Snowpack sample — Buffalo Mountain, Silverthorne, Colorado, USA (1/25/25, 10:11 AM MST)
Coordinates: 39.6222, -106.1139
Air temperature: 22 °F
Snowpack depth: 110 cm
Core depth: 30 cm
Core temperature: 42.8 °F
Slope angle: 12°, slope face: 102°
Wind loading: high
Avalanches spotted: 0
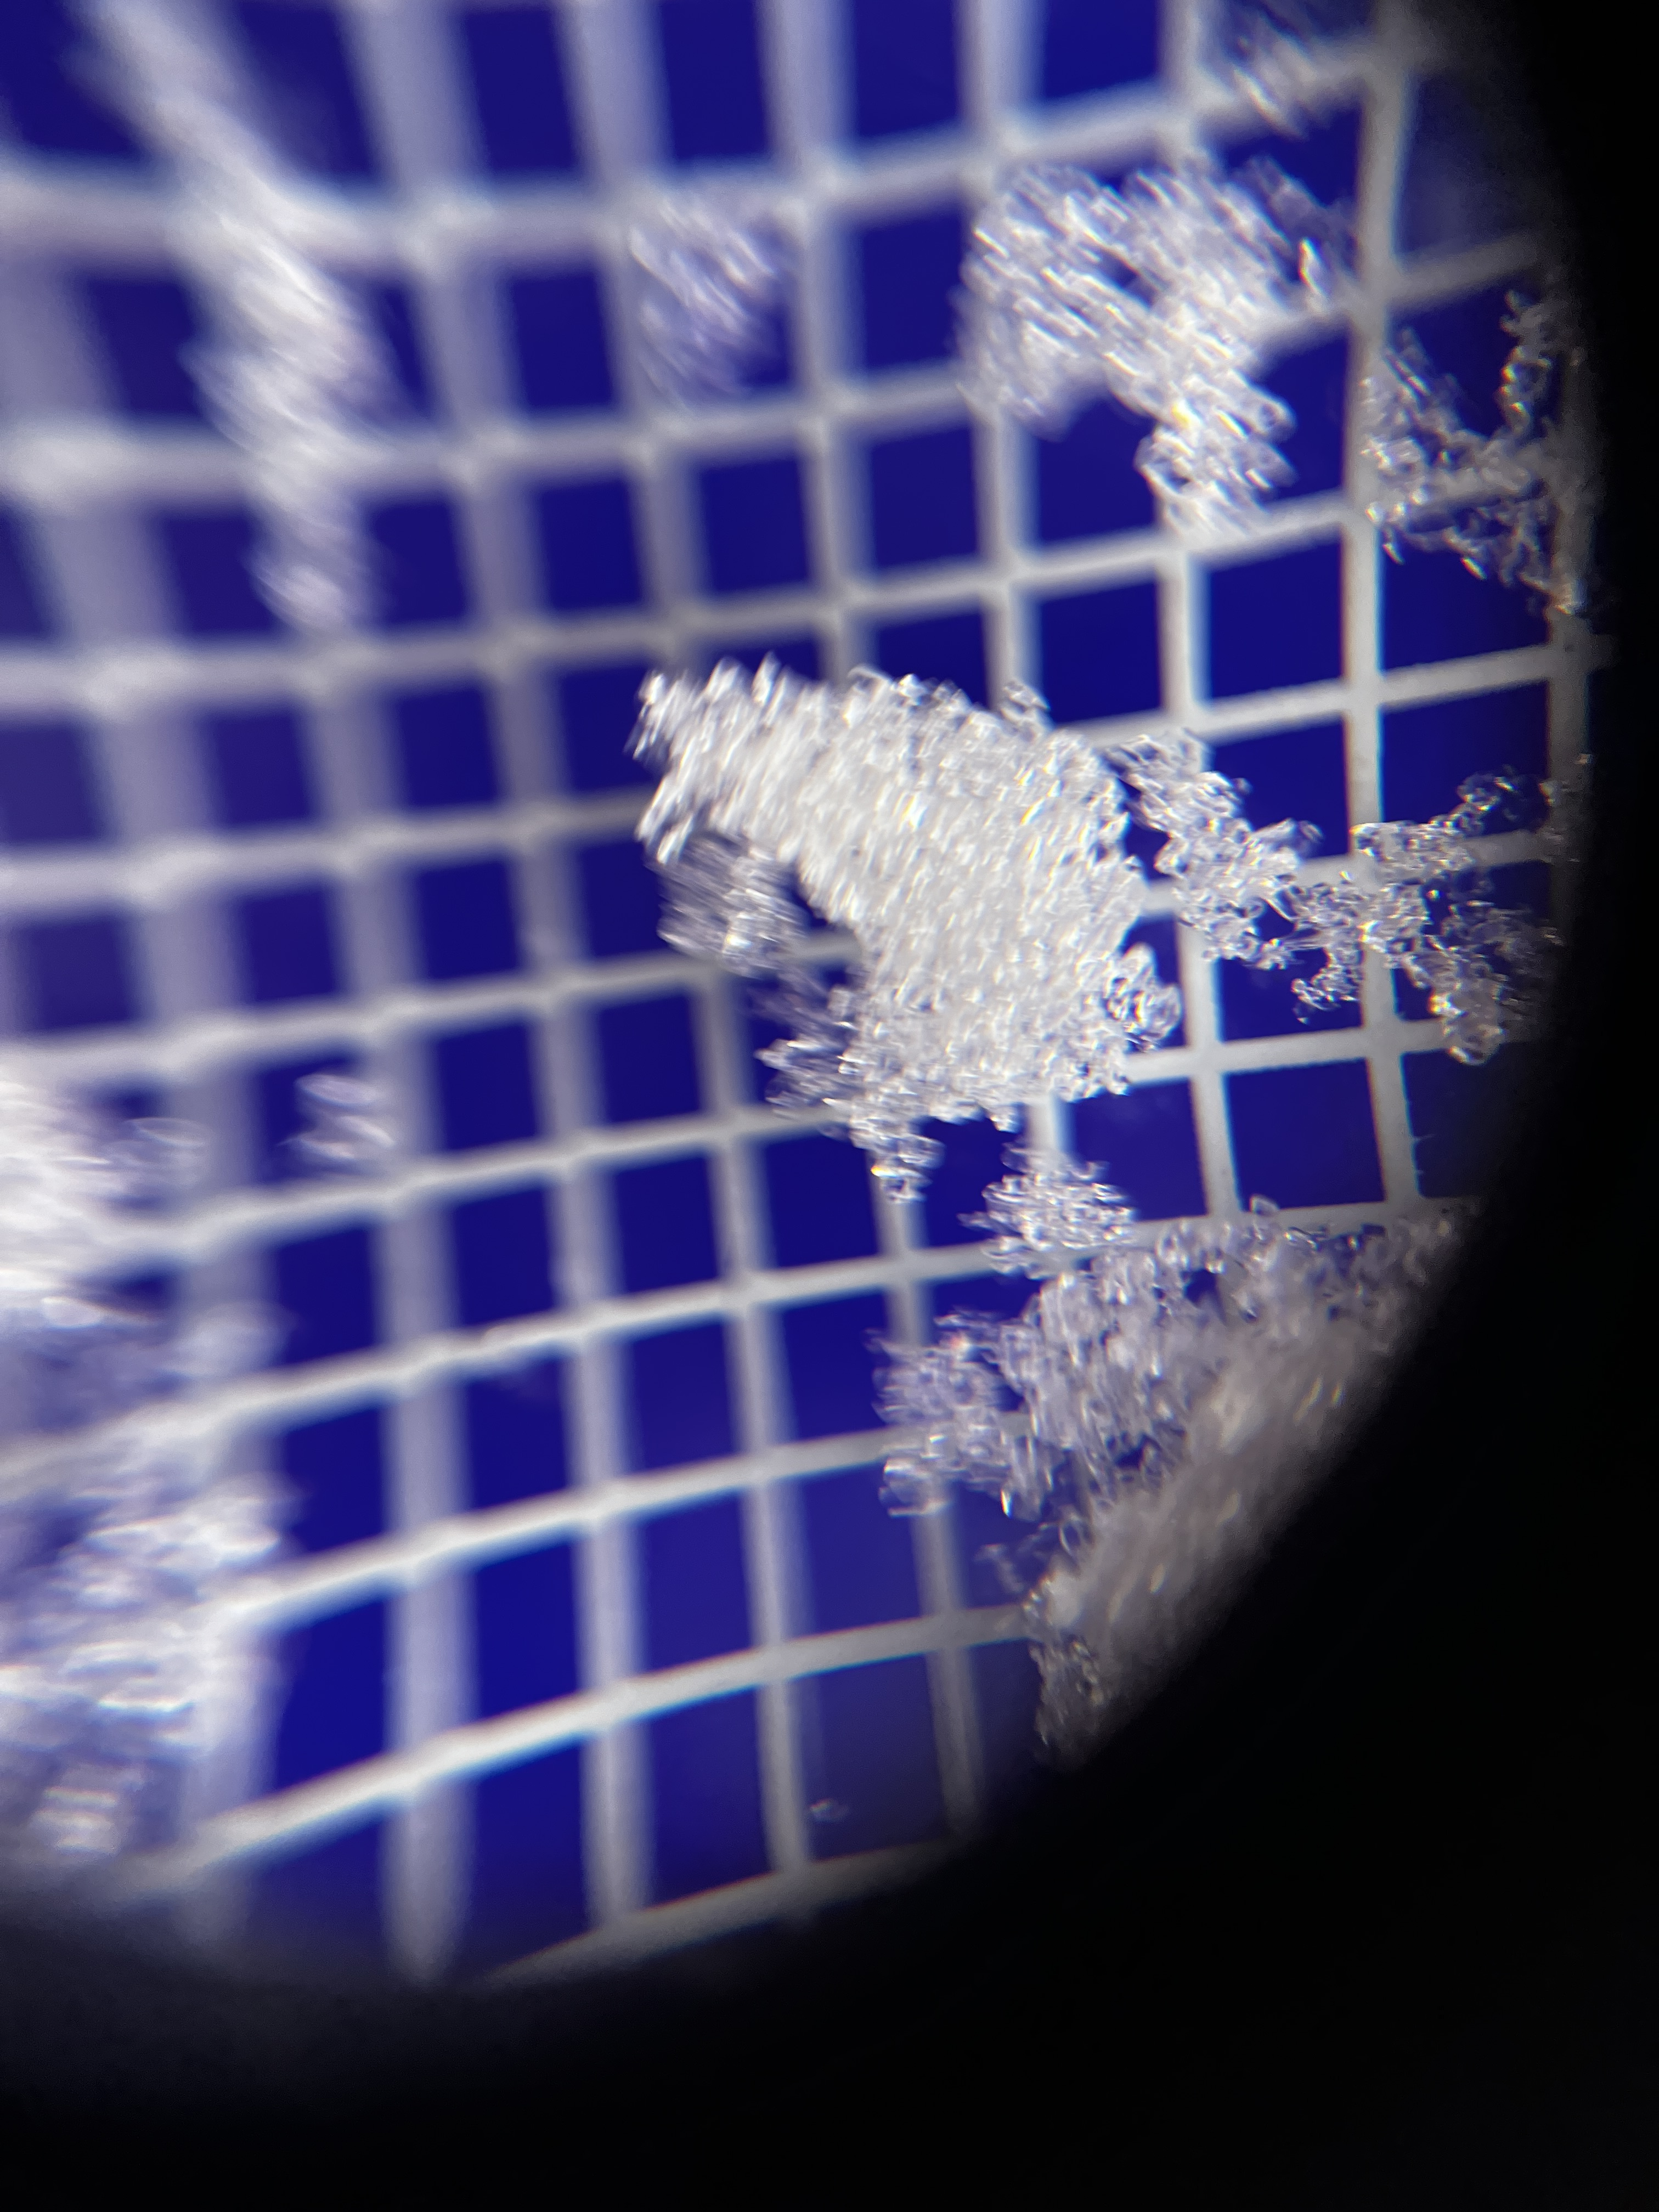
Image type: magnified_profile
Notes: No avalanches nearby, collected on the outskirts of a fire break 15 meters from the treeline, on way to Buffalo and Red Mountain